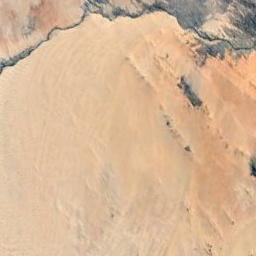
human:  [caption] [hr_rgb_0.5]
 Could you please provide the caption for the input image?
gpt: Nothing else can be seen in this desert .

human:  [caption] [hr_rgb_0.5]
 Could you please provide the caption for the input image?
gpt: The yellow desert is next to the green land .

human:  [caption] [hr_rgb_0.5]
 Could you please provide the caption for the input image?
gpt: The desert has yellow sand and flat terrain and a river goes through the desert .

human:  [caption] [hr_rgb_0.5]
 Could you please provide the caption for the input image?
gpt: The light yellow desert covers the brown bare land .

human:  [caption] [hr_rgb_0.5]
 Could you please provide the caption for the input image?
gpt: A yellow desert beside a fissure .